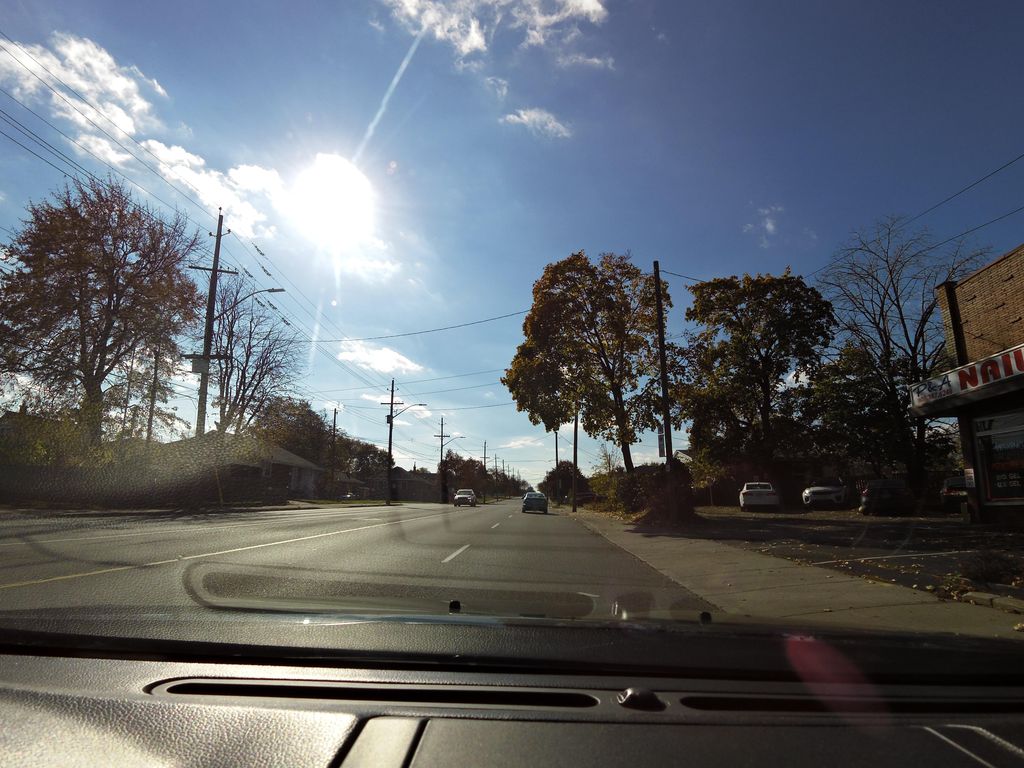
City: hamilton